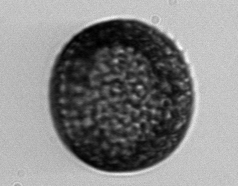
Label: Coscinodiscus